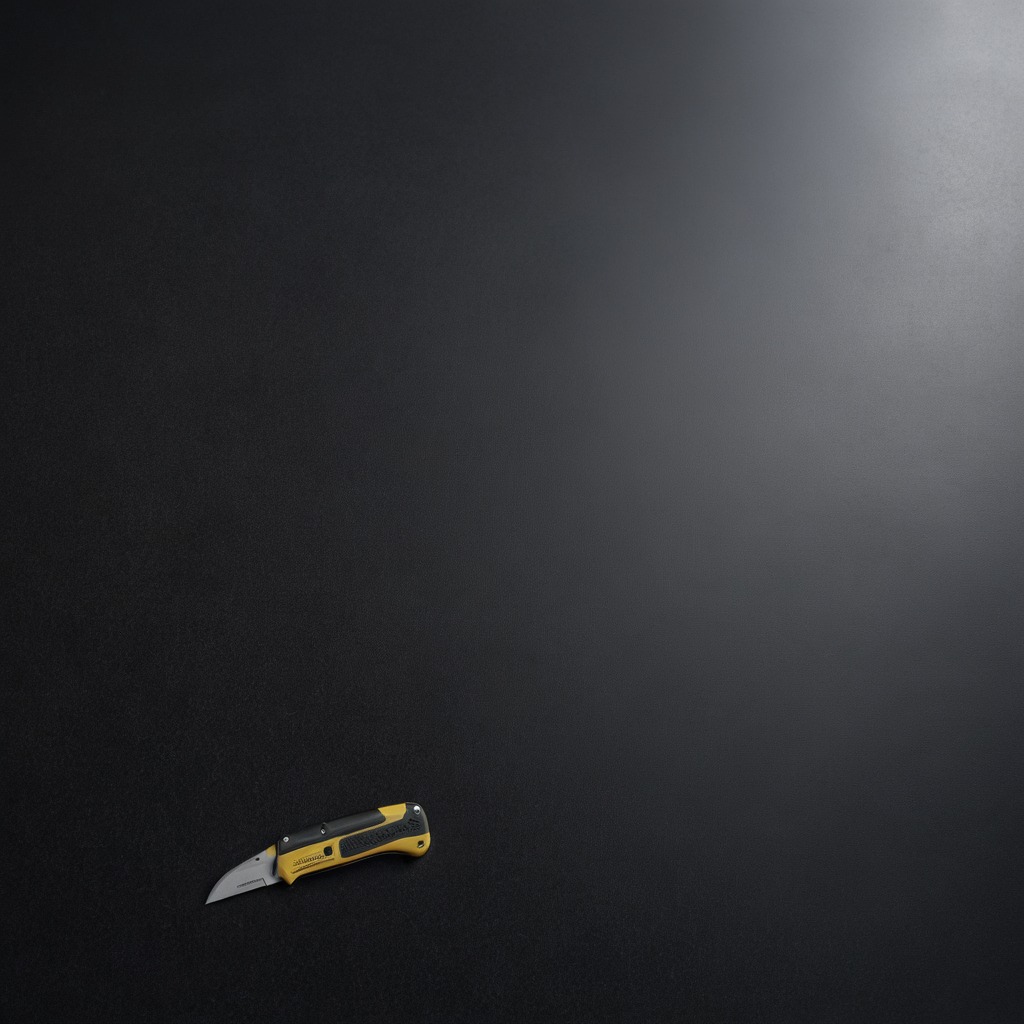
A utility knife lies on the clean granite tabletop covered with a black rubber mat inside a workshop under bright overhead lighting crisp shadows high clarity worn but beneath the mat.